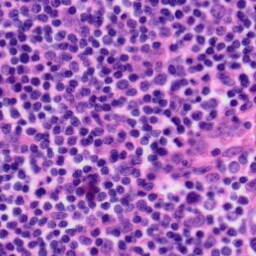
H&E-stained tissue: Tonsil